Aerial crown-view tile of a tropical tree (Barro Colorado Island, Panama), acquired 20250915:
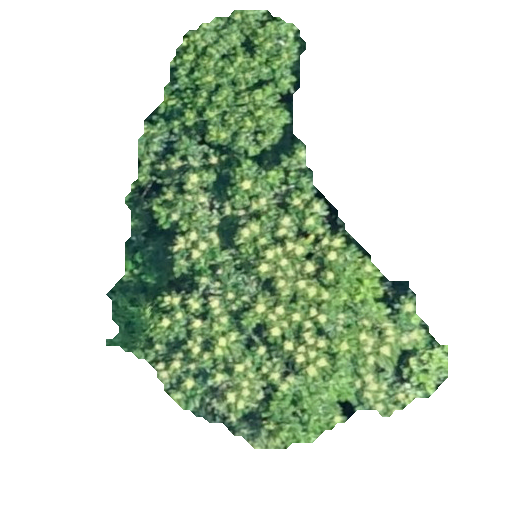
Species: Trattinnickia aspera
GBIF accepted scientific name: Trattinnickia aspera
Crown area: 123.715 m²